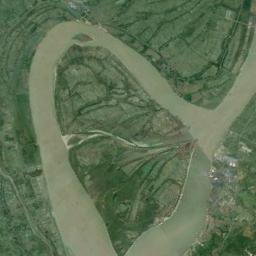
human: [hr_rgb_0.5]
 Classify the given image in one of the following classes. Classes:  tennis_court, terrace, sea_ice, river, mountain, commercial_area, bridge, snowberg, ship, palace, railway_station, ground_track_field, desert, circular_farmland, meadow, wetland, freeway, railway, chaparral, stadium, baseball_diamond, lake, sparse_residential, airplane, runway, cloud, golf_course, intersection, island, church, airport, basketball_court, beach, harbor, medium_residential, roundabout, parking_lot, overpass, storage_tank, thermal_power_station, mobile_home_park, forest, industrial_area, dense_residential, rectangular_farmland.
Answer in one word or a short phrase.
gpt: island